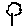
Label: flower